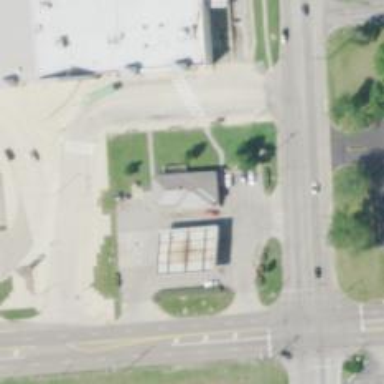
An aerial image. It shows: Convenience shop.